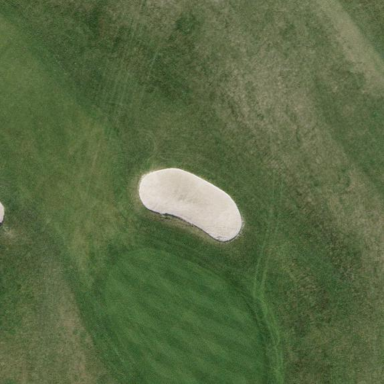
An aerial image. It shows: Lush grassy golf green.